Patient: sex M, age 62
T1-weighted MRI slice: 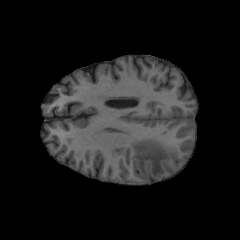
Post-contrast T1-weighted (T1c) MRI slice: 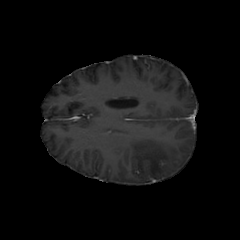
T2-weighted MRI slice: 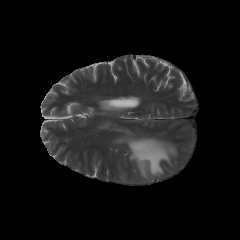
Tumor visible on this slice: yes
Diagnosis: Glioblastoma, IDH-wildtype
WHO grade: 4